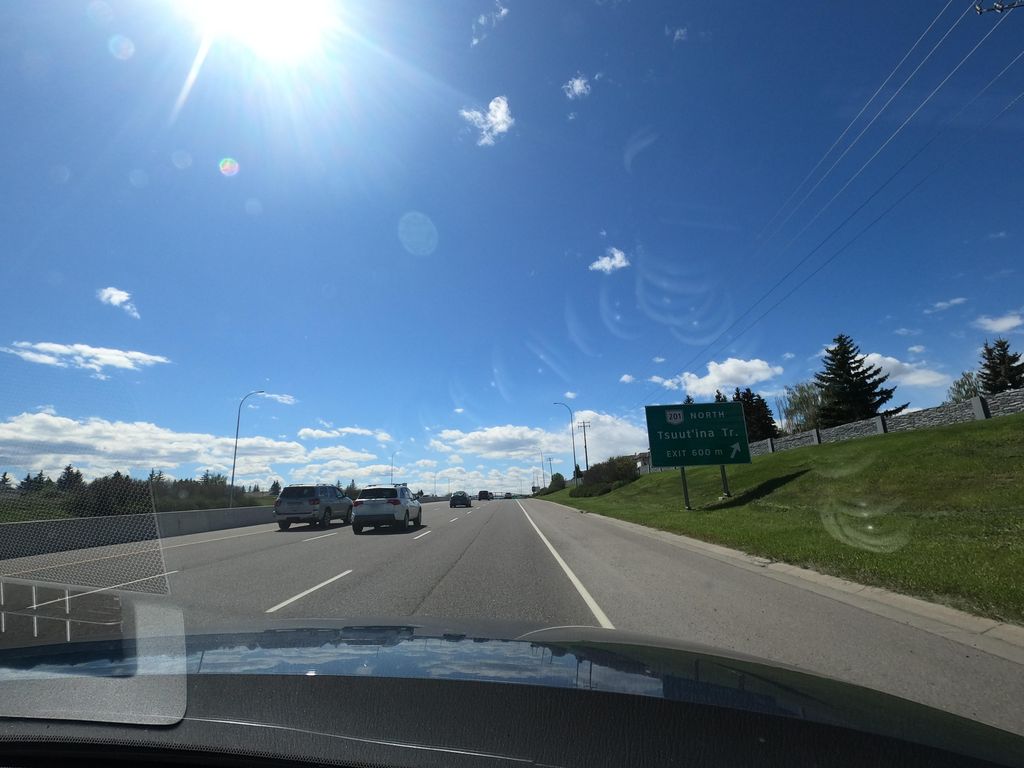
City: calgary